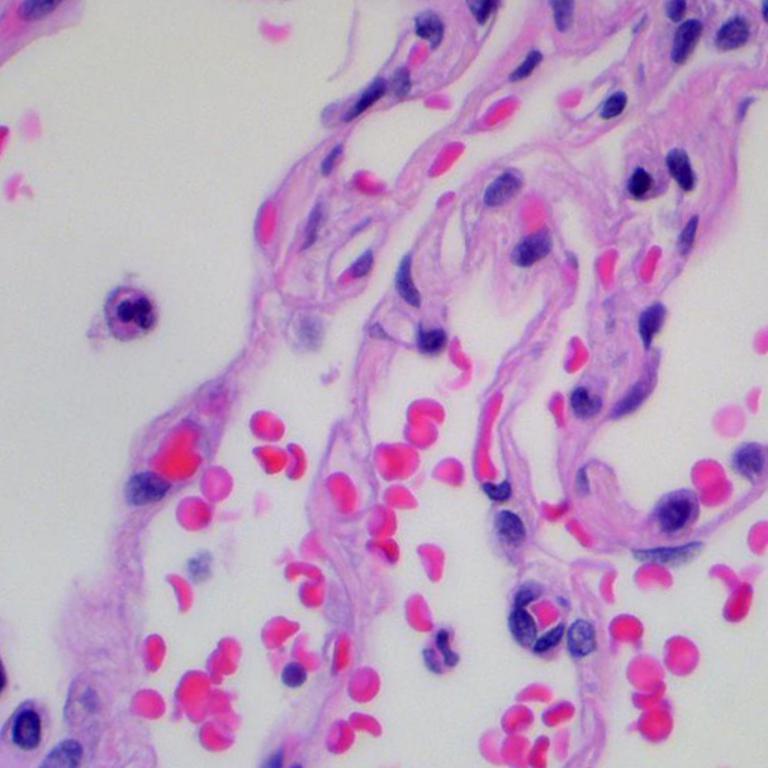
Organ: lung
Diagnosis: benign